Current action and preconditions to check: trajectory_clear

Your task: For each precondition in the list above, predict whether it will hold at this action.

Consider the current scene as observed from the mobile robot's camera, and analyze the predicted future states of all dynamic agents (e.g., people, animals, vehicles, or any moving entities) within the NEXT SECOND.

IMPORTANT: Only answer "very likely" if you are absolutely certain—based on strong, clear evidence—that a dynamic agent will violate the precondition in the predicted future state. Do NOT answer "very likely" for unlikely, ambiguous, or low-probability risks.

Ask yourself for each precondition: Is there a high probability, with clear and convincing evidence, that the predicted future states of any dynamic agent will interfere with the predicted future state of the currently executing action within the NEXT SECOND, causing that precondition to fail?

Assess the risk level based on these predictions. Use "likely" or "very likely" if motions create a clear risk of interference.

Use "neutral" or "improbable" if agents are nearby but their predicted paths are clearly diverging or non-conflicting.

Failure Risk Categories: "very improbable", "improbable", "neutral", "likely", "very likely"

Answer Format: Output ONLY the probability_of_failure value from these categories: "very improbable", "improbable", "neutral", "likely", "very likely"

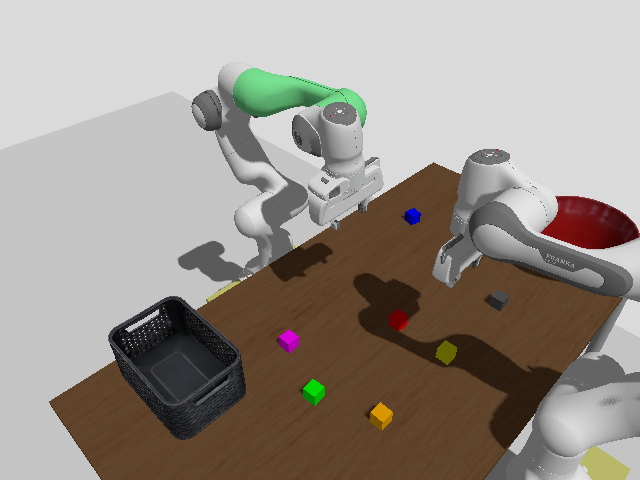

Answer: very improbable